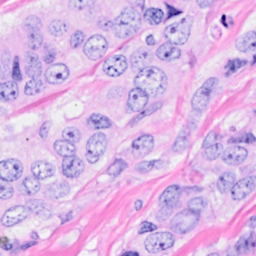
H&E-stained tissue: Breast